Question: In my app I want set an ImageButton in a position in this way

and I want adapt this button in this way for all screen, is there a strategy to obtain it?
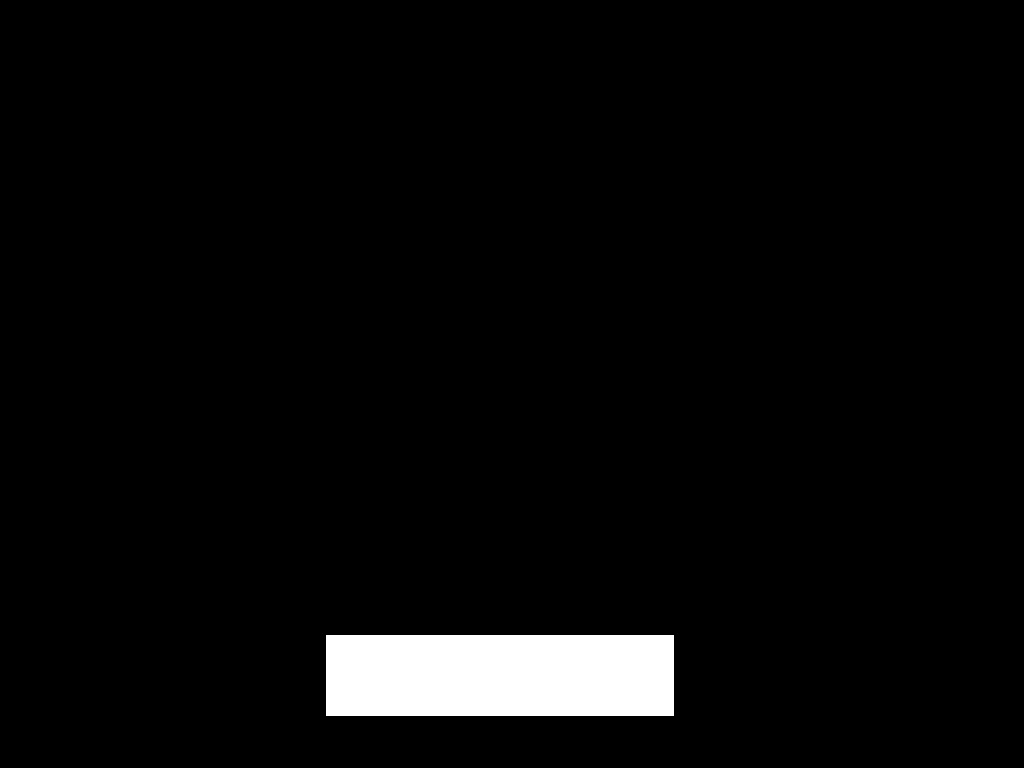
Answer: It depends on how many screens you have that should have this button, how they interact with each other and whether the button should have the same funtion in every screen, but one option would be to have only one Activity with a layout, where you have the button on the bottom and an empty Layout above the button that works as fragment-container. Instead of starting new activities for a new "screen" change the Fragment in this container. The Button is always at the same place and you can handle its onClick centrally in the Activity...